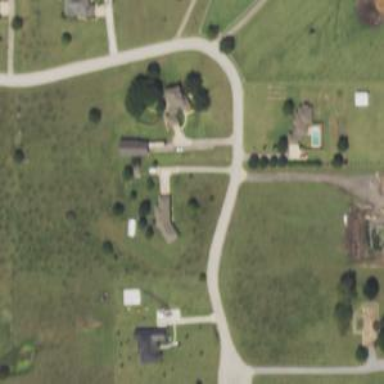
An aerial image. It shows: Driveway.